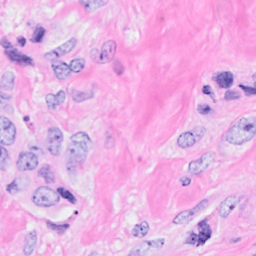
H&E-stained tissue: Breast